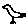
Label: bird